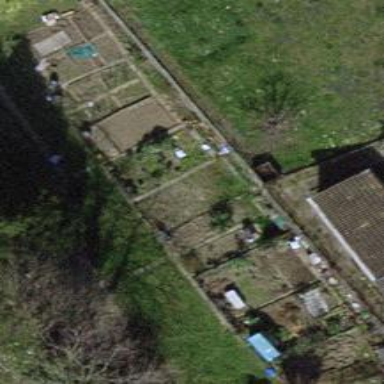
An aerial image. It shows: Allotments area.